Question: I was trying to use relative layout but the header becomes in front of the text. So all was going to wrong direction.
My app screen looks like:

I would like to add also footer but every time I try it fails. Im pretty sure that all widths and heights are okay in my xml layout.
Here is my xml:
'''
<?xml version="1.0" encoding="utf-8"?>
<LinearLayout xmlns:android="http://schemas.android.com/apk/res/android"
android:id="@+id/main"
android:layout_width="fill_parent"
android:layout_height="fill_parent"
android:orientation="vertical" >
<LinearLayout
android:id="@+id/header"
android:layout_width="fill_parent"
android:layout_height="wrap_content" >
<TextView
android:id="@+id/item1"
android:layout_width="0dp"
android:layout_height="fill_parent"
android:layout_weight=".25"
android:height="30dip"
android:text="@string/item1" />
<TextView
android:id="@+id/item2"
android:layout_width="0dp"
android:layout_height="fill_parent"
android:layout_weight=".25"
android:height="30dip"
android:text="@string/item2" />
<TextView
android:id="@+id/item3"
android:layout_width="0dp"
android:layout_height="fill_parent"
android:layout_weight=".25"
android:height="30dip"
android:text="@string/item3" />
<TextView
android:id="@+id/item4"
android:layout_width="0dp"
android:layout_height="fill_parent"
android:layout_weight=".25"
android:height="30dip"
android:text="@string/item4" />
</LinearLayout>
<!-- List Divider -->
<View
android:layout_width="fill_parent"
android:layout_height="1dip"
android:background="?android:attr/listDivider" />
<!-- ListView (grid_items) -->
<LinearLayout
android:id="@+id/layout"
android:layout_width="fill_parent"
android:layout_height="wrap_content" >
<ListView
android:id="@+id/listview"
android:layout_width="fill_parent"
android:layout_height="fill_parent" >
</ListView>
</LinearLayout>
</LinearLayout>
'''
Please give me any suggestion. I think that relative layout would be great idea but I do not know much about it yet.
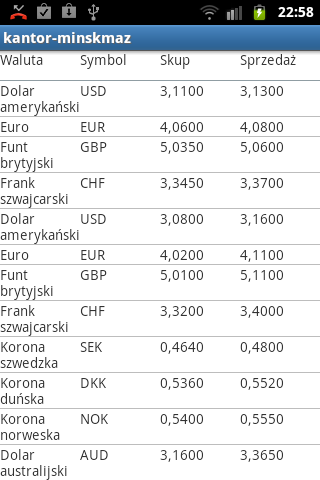
Answer: 1/ Use a RelativeLayout for 'main'.
2/ Add the attribute android:layout_alignParentTop="true" to 'header'.
3/ Remove the LinearLayout with id 'layout', it's not needed.
4/ Add your footer to the end of the XML. When specifying its id, use @id not @+id. Give it an attribute android:layout_alignParentBottom="true".
5/ Add the following attributes to the ListView:
'''
android:layout_below="@id/header"
android:layout_above="@+id/the_id_you_give_the_footer"
'''